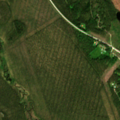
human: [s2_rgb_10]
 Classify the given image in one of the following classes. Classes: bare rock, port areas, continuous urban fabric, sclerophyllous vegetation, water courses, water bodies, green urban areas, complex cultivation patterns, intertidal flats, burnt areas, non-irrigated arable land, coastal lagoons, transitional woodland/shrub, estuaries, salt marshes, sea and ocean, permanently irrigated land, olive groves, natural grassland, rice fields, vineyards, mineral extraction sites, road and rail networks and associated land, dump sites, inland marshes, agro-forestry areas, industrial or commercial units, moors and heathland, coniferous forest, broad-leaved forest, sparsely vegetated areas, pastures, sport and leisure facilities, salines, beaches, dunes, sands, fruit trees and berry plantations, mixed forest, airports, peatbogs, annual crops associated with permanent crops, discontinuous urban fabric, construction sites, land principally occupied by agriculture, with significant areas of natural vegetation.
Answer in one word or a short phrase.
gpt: coniferous forest, transitional woodland/shrub